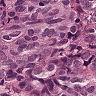
Metastatic tissue present: yes